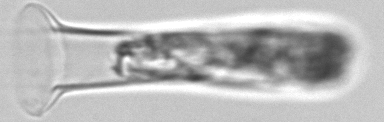
Label: Tintinnina